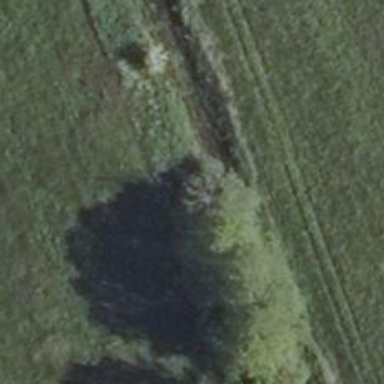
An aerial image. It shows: Row of trees in natural setting.